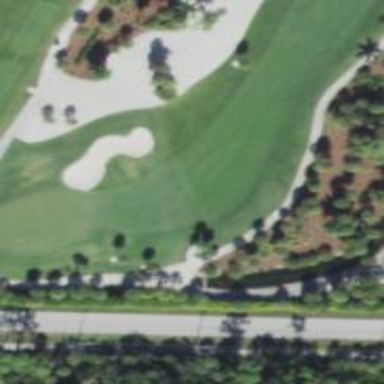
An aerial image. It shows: Service road designated as golf cart path.